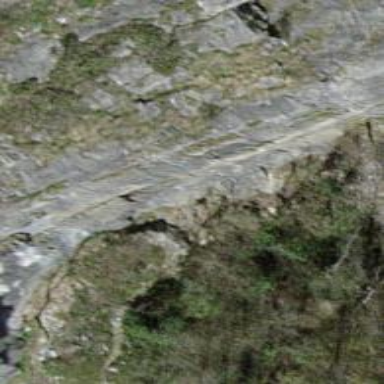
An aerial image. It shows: Cliff in nature.